Interaction volume radius: 10 \u00c5
Interaction volume height: 10 \u00c5
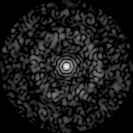
Disorder parameter: 0.7845